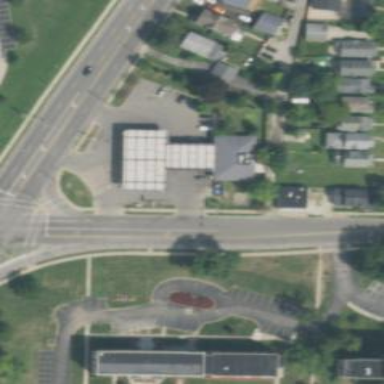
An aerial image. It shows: Fuel station.